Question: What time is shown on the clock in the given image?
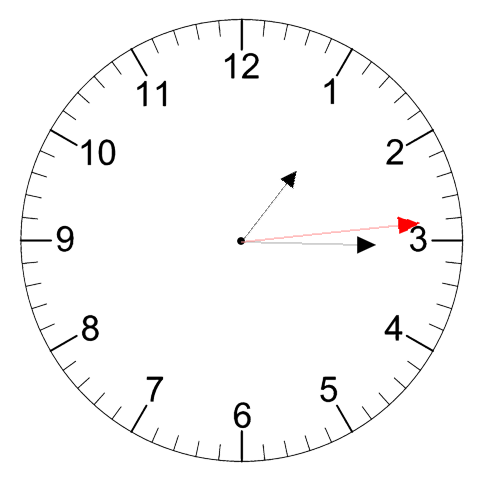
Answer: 01:15:14